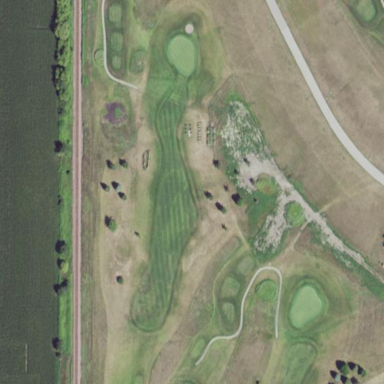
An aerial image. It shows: Area with grass used as rough in golf course.